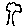
Label: tree